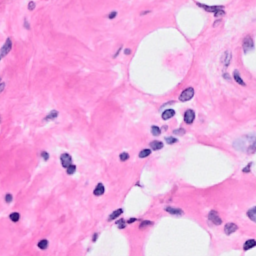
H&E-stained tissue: Breast